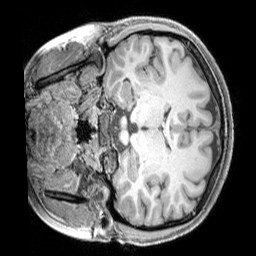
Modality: T1w
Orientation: coronal
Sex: female
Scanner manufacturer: siemens
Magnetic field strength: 3 T
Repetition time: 2.3 s
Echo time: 0.00226 s